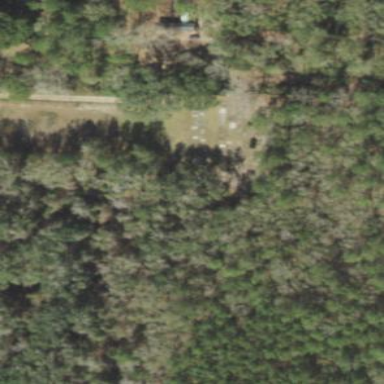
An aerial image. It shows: Cemetery.